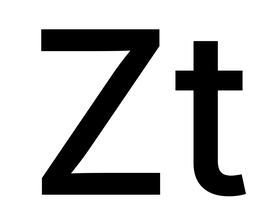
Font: Inter_Medium